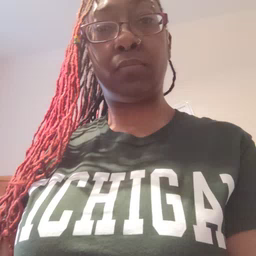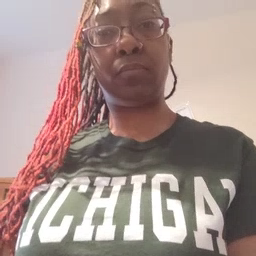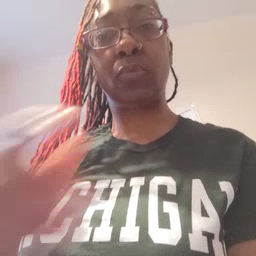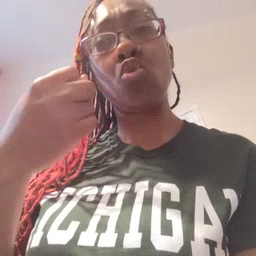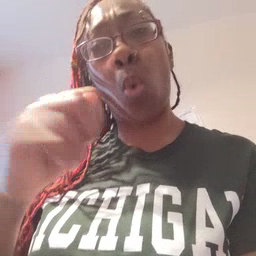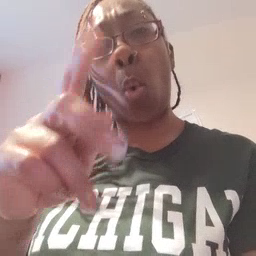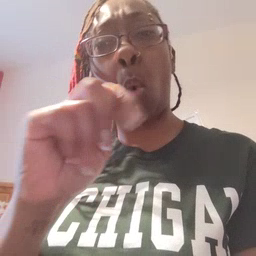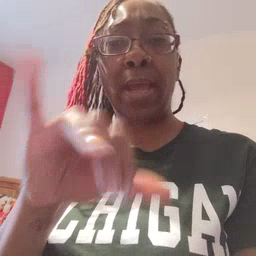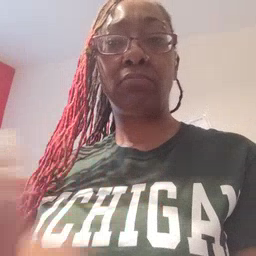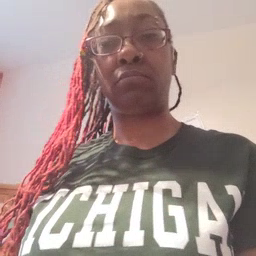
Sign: toy